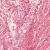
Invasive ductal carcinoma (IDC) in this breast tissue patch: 0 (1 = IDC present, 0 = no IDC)